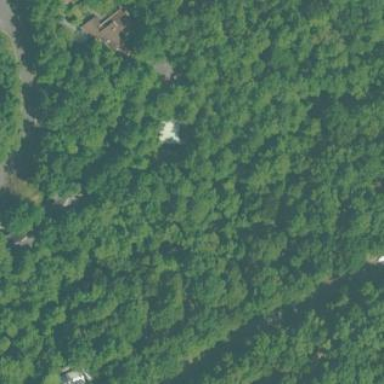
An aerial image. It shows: Mixed woodland with variety of leaf types and cycles.